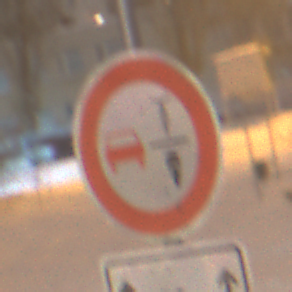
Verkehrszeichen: VerbotUeberholenEinspurigeFahrzeuge
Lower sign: LaengeEinerStrecke1
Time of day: Night
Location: Outdoor (Urban)
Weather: Overcast
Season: Winter
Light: Artificial